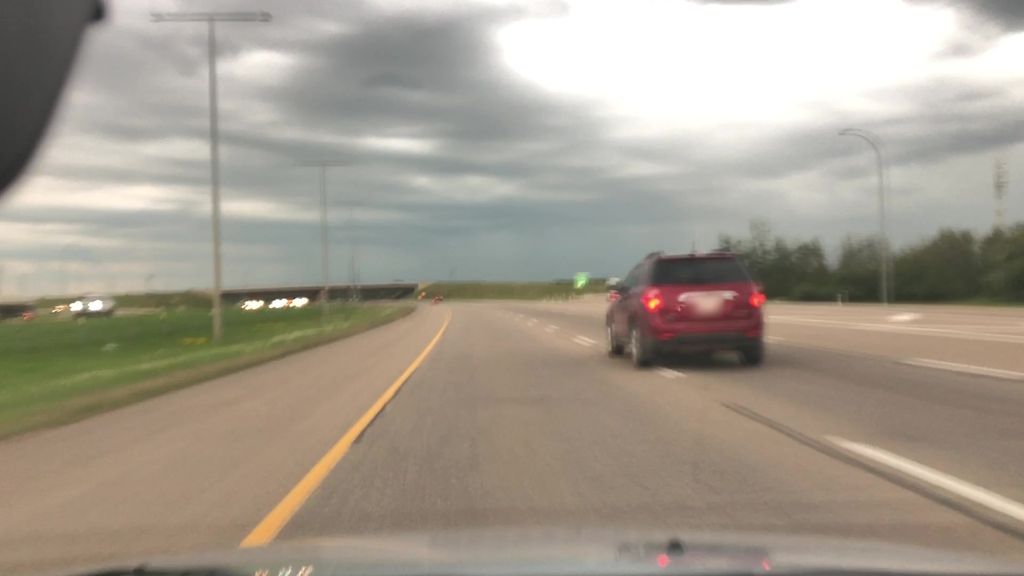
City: edmonton